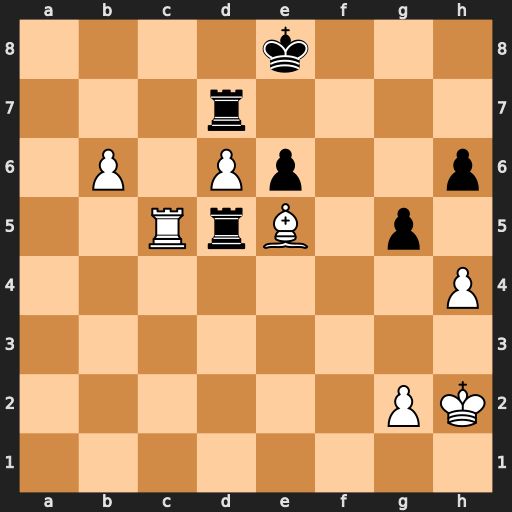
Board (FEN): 4k3/3r4/1P1Pp2p/2RrB1p1/7P/8/6PK/8
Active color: w
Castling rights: -
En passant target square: -
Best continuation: Rc8+ Kf7 Rc7